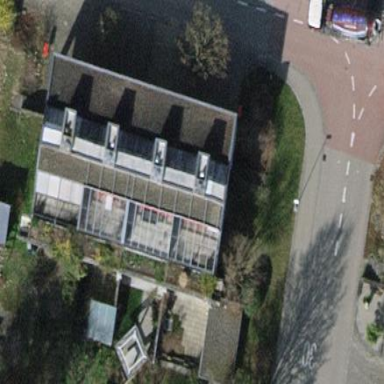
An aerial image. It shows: Terrace building.